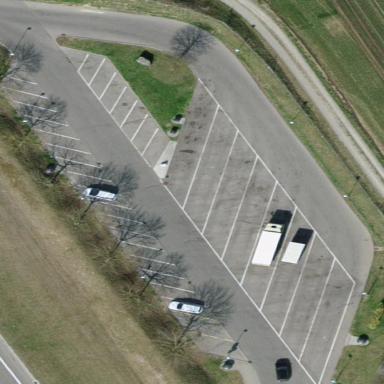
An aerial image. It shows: Parking area with surface.